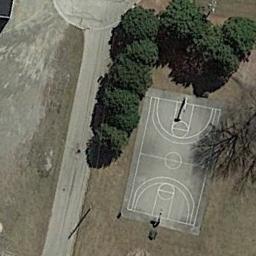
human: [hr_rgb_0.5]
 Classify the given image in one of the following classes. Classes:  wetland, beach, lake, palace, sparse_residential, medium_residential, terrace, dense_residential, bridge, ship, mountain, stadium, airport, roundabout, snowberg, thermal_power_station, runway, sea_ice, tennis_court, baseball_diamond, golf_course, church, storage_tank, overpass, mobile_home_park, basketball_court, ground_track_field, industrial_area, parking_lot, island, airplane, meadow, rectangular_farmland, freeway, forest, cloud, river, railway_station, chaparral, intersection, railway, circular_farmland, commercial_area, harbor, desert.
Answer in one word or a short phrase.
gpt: basketball_court